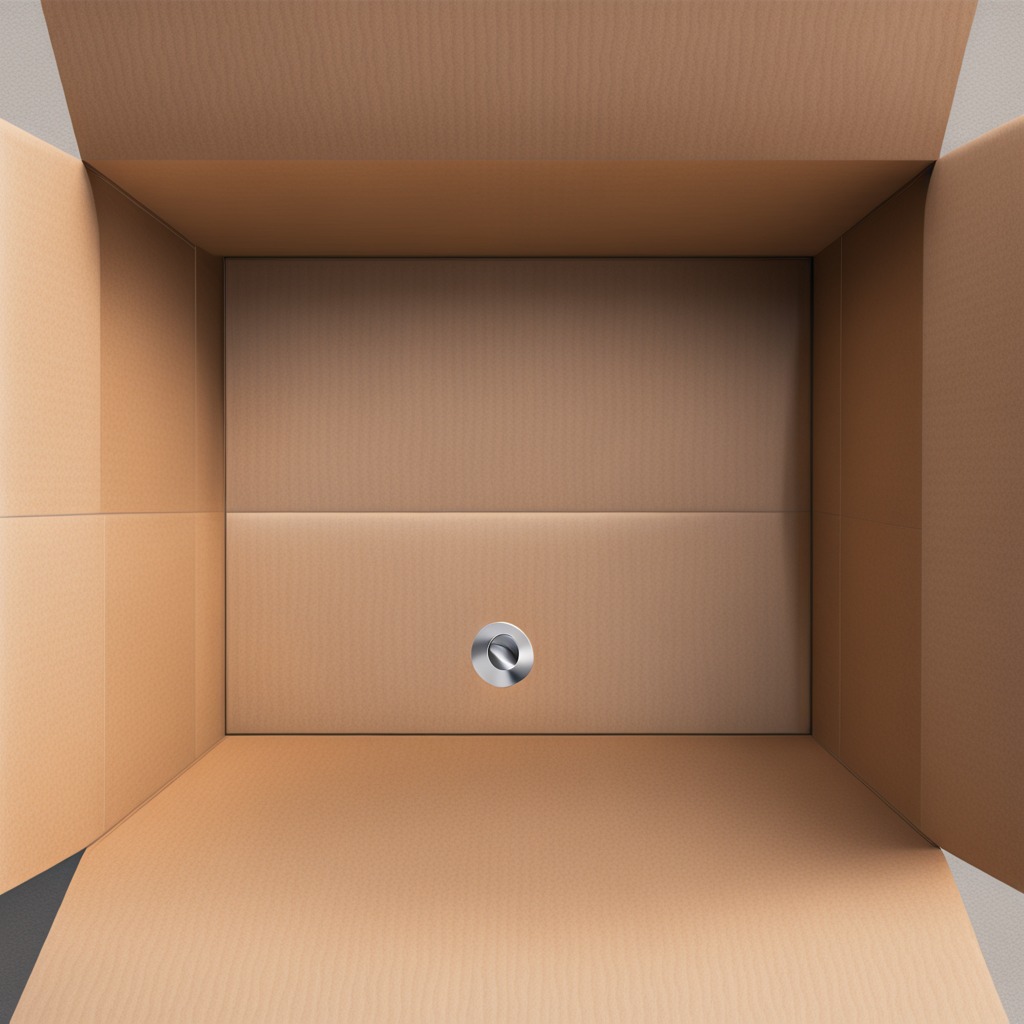
A metal nut is lying on the cardboard box surface in an outdoor workshop during daytime bright natural light soft shadows slightly creased but